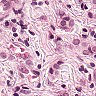
Metastatic tissue present: yes